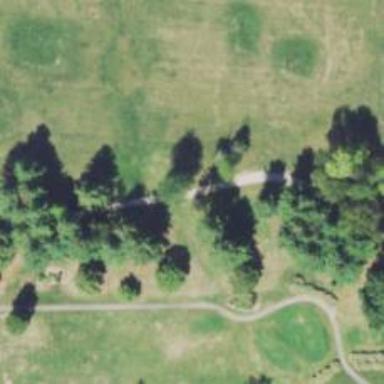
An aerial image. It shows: Path designated for golf carts.